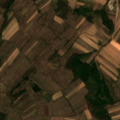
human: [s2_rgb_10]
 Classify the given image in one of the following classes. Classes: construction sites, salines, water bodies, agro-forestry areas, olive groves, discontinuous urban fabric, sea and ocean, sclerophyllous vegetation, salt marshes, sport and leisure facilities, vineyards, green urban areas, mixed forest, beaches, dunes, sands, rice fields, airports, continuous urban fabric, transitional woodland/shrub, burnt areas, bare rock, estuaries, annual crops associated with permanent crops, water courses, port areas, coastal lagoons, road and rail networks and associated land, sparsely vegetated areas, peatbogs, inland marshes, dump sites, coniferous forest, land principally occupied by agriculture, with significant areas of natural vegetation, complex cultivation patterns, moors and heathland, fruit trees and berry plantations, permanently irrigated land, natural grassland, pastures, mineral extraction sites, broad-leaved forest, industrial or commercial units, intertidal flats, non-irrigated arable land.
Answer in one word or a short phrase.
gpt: non-irrigated arable land, pastures, complex cultivation patterns, land principally occupied by agriculture, with significant areas of natural vegetation